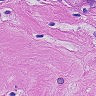
Metastatic tissue present: yes